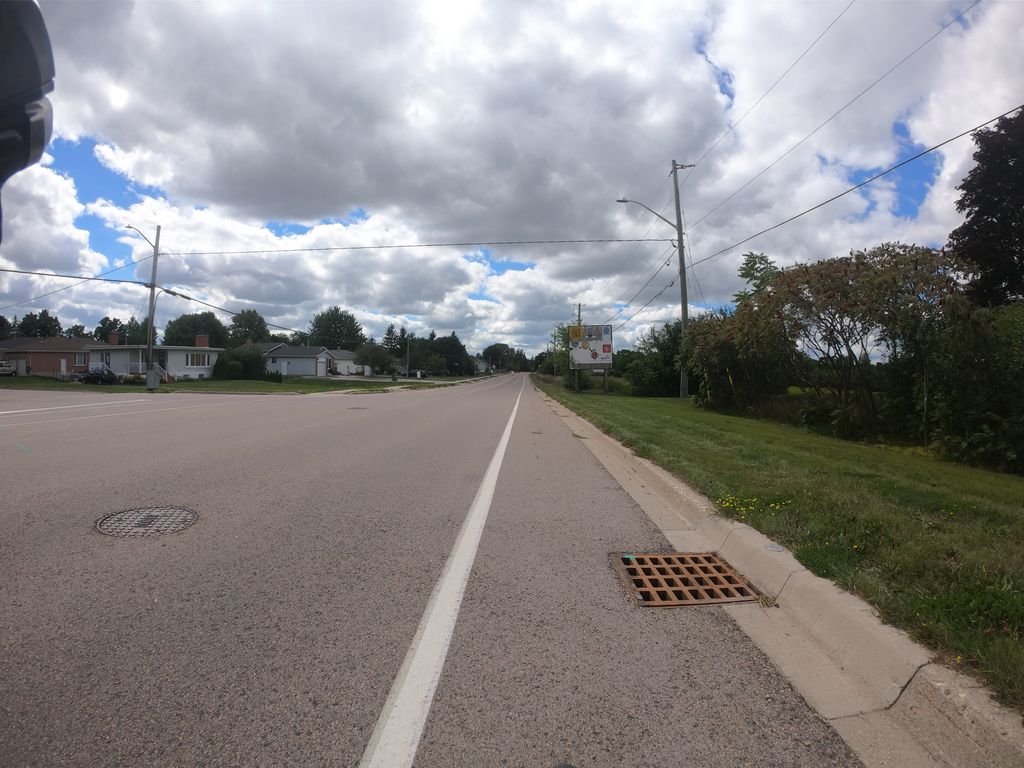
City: kitchener-waterloo